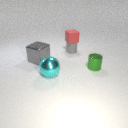
small red rubber cube above small gray rubber cylinder